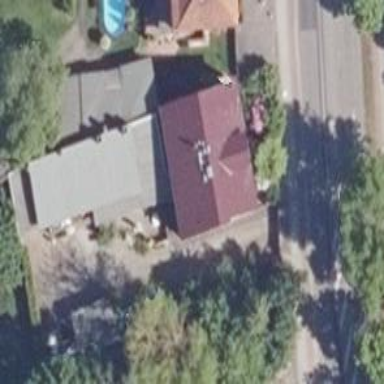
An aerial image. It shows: Detached building.